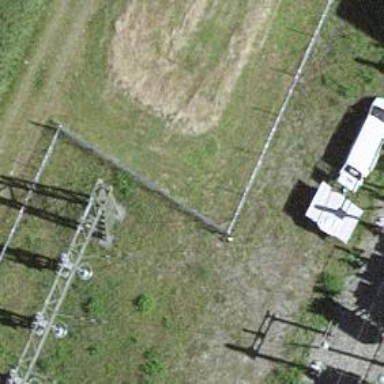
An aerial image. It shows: Fence surrounds transmission level power substation.